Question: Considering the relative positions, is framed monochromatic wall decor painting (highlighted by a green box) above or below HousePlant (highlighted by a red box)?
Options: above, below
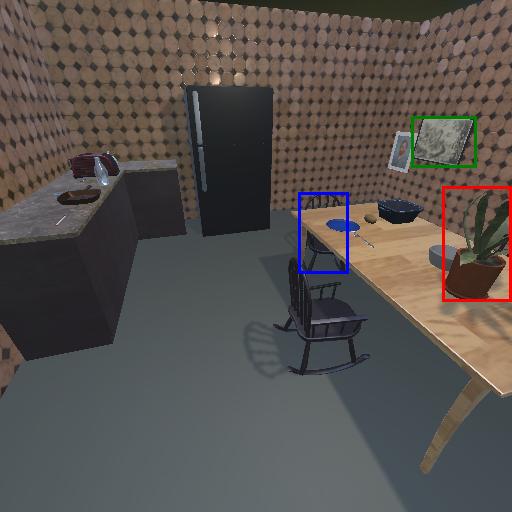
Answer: above